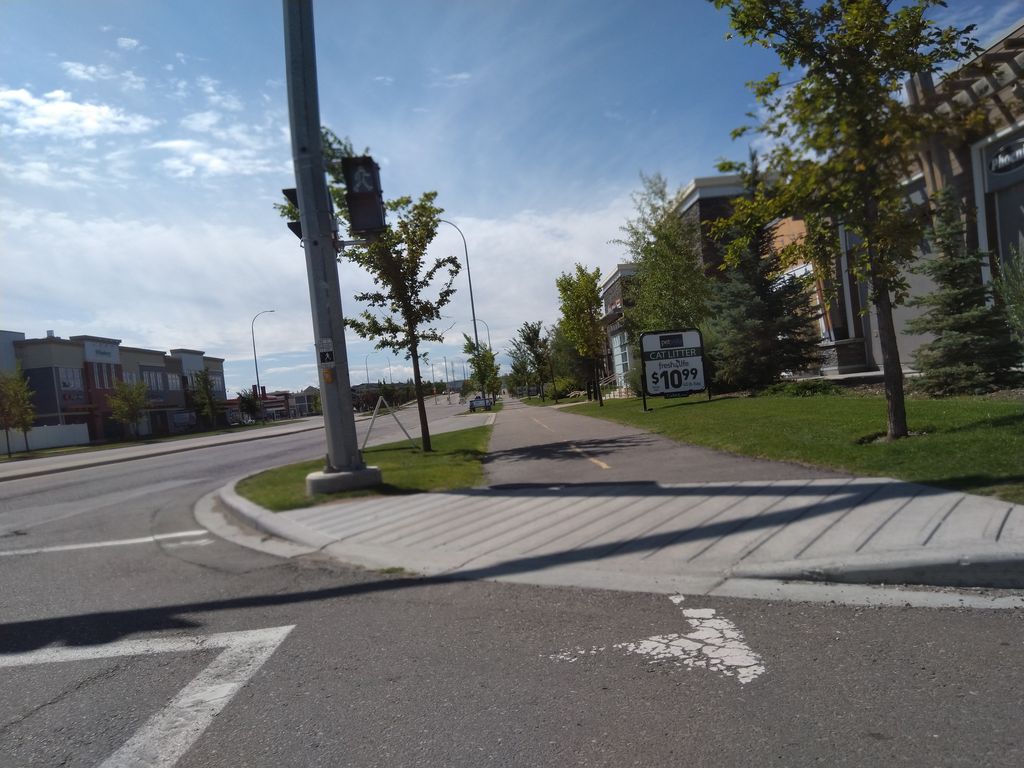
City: calgary